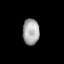
Tissue: skin
Cell type: Epithelial cells
Senescence score: 0.2402
Nuclear area (px): 426
Mean DAPI intensity: 166.852